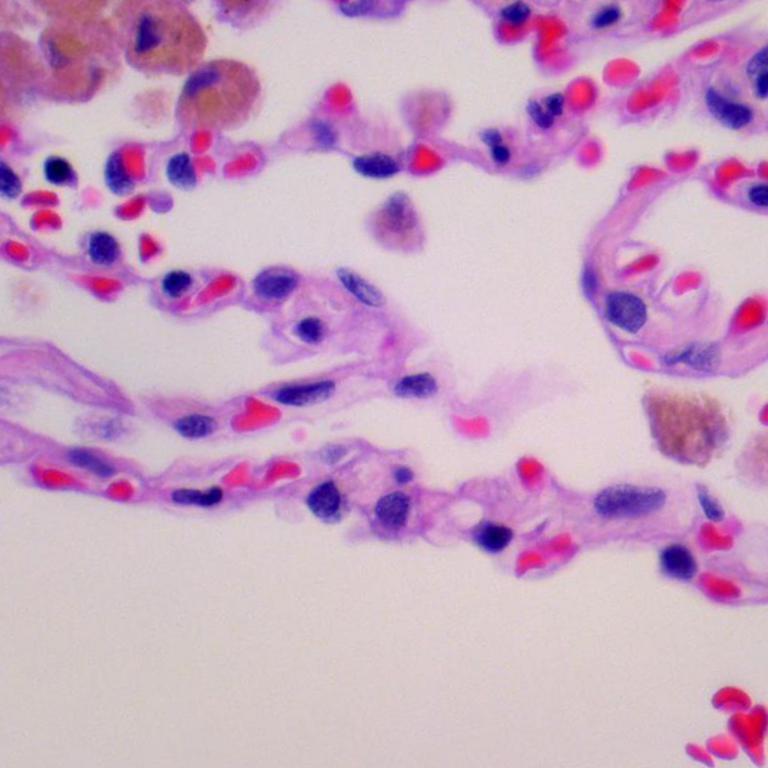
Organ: lung
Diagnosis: benign